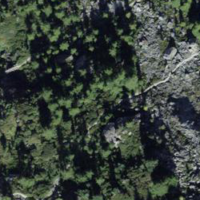
EUNIS habitat code: 26
Species observed at this site:
Erebia euryale